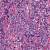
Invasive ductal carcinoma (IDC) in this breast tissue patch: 1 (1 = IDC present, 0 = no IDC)